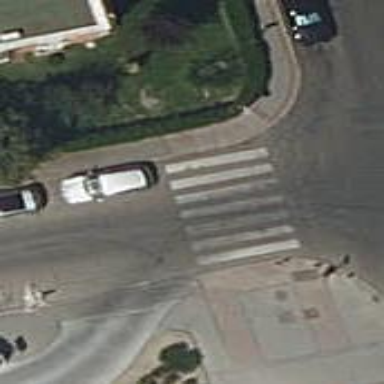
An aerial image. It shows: Bollard.